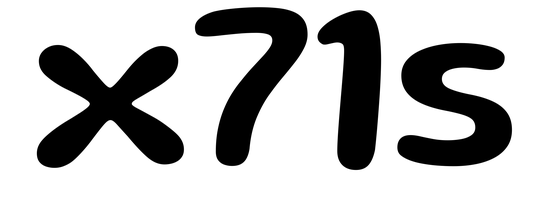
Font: Gluten_Medium